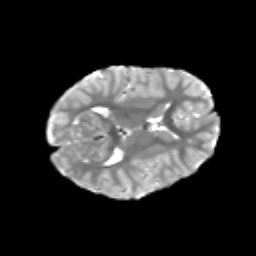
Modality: T2w
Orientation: axial
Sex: female
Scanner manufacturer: siemens
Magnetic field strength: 3 T
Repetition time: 5 s
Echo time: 0.0694 s